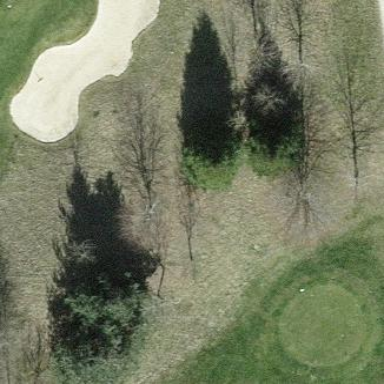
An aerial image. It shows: Golf bunker filled with natural sand.